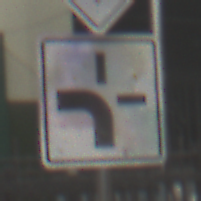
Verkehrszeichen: VerlaufVorfahrtsstrasse1
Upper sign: Vorfahrtsstrasse
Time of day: MorningAfternoon
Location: Outdoor (Urban)
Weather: Overcast
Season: NotSpecified
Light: Natural